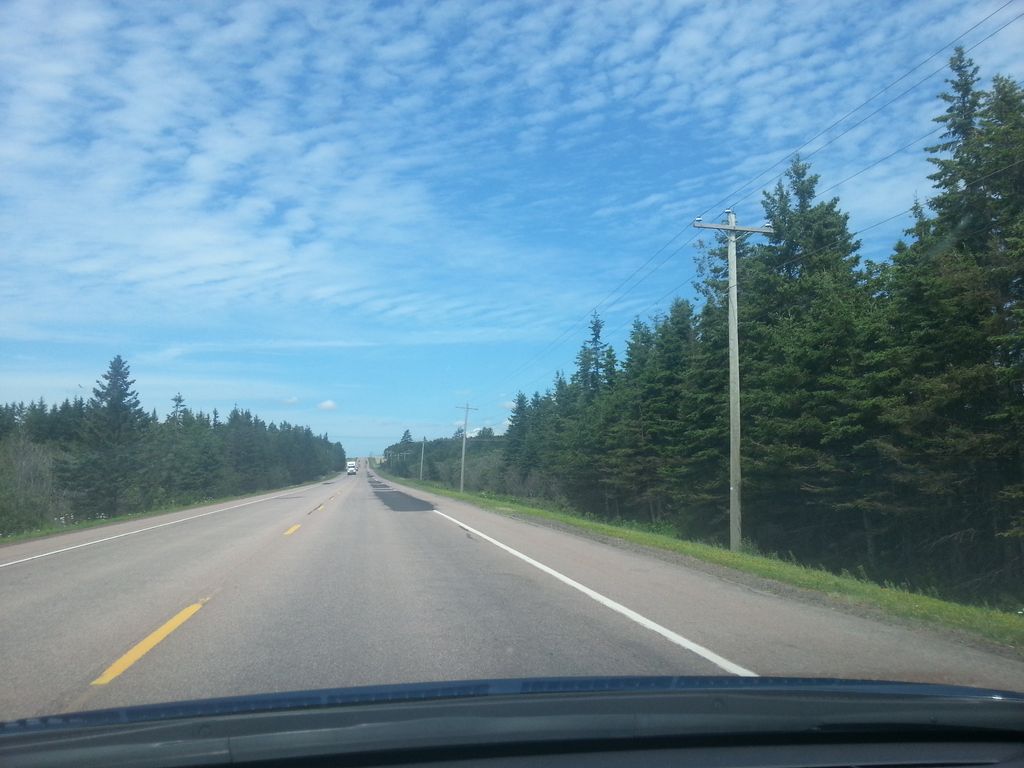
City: charlottetown